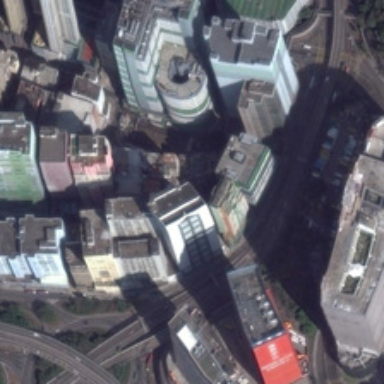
Many buildings are in a commercial area .